Field crop: tomato
Growth stage: 1
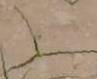
Species: cyperus